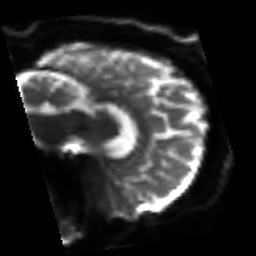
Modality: sbref
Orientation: sagittal
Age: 42
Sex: male
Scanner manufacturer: siemens
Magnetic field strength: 3 T
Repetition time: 3.2 s
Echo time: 0.081 s